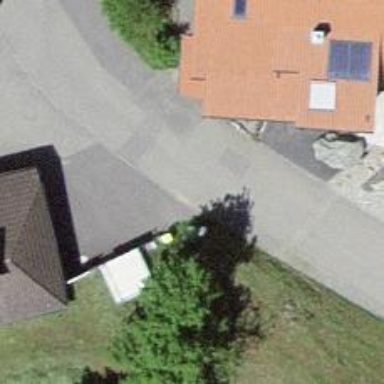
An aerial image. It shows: Post box is visible.